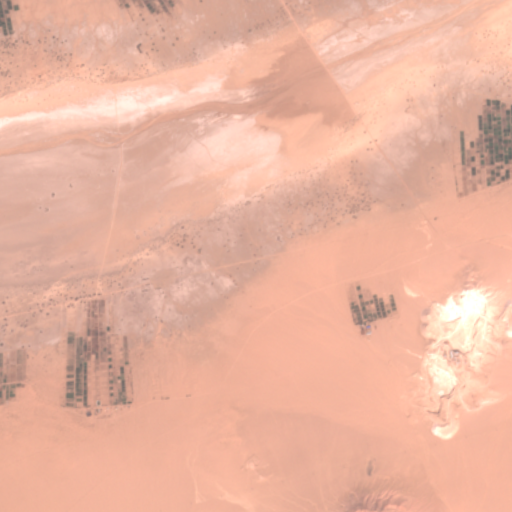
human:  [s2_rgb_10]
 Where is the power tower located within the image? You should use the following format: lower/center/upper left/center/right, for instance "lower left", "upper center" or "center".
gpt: The power tower is located in the lower right of the image.
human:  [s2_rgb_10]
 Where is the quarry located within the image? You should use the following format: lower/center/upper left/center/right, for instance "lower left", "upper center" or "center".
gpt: The quarry is located in the lower right of the image.
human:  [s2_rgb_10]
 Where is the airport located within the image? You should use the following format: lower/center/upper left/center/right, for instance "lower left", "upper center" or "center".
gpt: There is no airport in the image.